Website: crate-barrel
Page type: billing-address
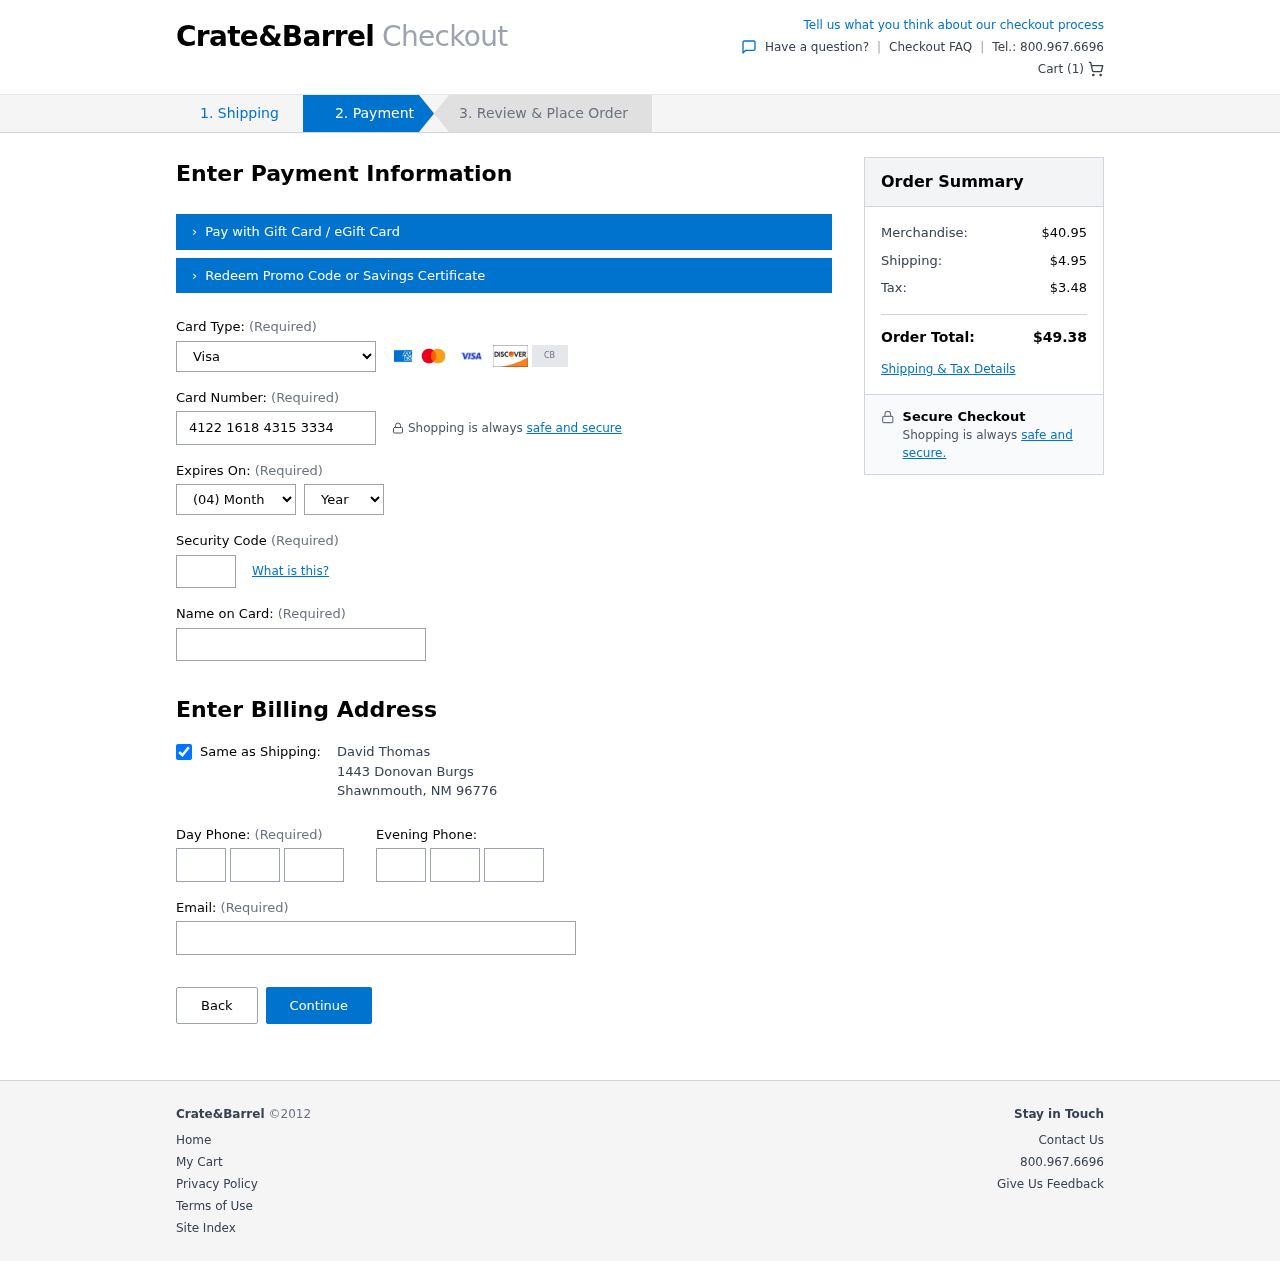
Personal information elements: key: PII_CARD_CVV
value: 399
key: PII_CARD_EXPIRY_MONTH
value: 04
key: PII_CARD_EXPIRY_YEAR
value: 27
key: PII_CARD_NUMBER
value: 4122 1618 4315 3334
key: PII_CARD_TYPE
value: Visa
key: PII_CITY
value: Shawnmouth
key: PII_EMAIL
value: david.thomas@gmail.com
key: PII_FULLNAME
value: David Thomas
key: PII_PHONE_AREA
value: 885
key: PII_PHONE_PREFIX
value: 985
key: PII_PHONE_SUFFIX
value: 6720
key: PII_POSTCODE
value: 96776
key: PII_STATE_ABBR
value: NM
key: PII_STREET
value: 1443 Donovan Burgs
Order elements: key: ORDER_NUM_ITEMS
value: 1
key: ORDER_SUBTOTAL
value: $40.95
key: ORDER_SHIPPING_COST
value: $4.95
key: ORDER_TAX
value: $3.48
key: ORDER_TOTAL
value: $49.38